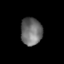
Tissue: skin
Cell type: Epithelial cells
Senescence score: 0.2768
Nuclear area (px): 571
Mean DAPI intensity: 110.557